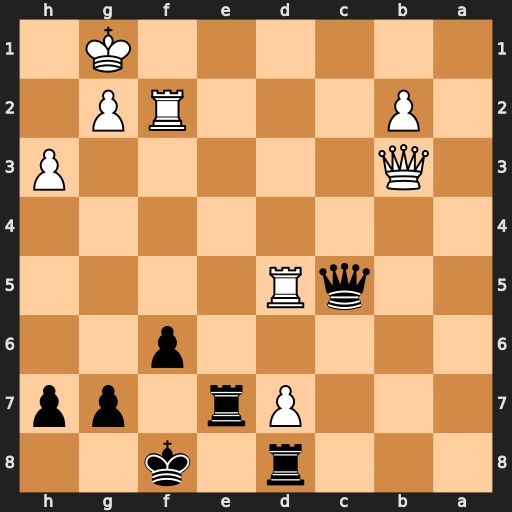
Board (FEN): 3r1k2/3Pr1pp/5p2/2qR4/8/1Q5P/1P3RP1/6K1
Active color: b
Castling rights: -
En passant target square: -
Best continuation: Re1+ Kh2 Qxf2